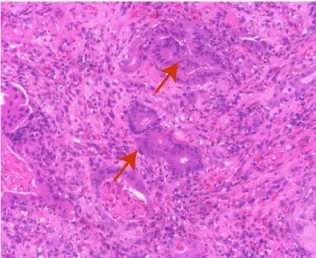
The haematoxylin-eosin staining of the biopsy shows adenocarcinoma (red arrow).
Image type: pathology (h&e)